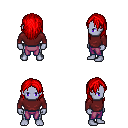
a pixel art fantasy rpg character, male body template, dark elf, purple skin, maroon long-sleeve shirt, magenta pants, red long hairstyle, four views (front, back, left, right), 2x2 character sprite sheet, small pixel art, hard edges, no anti-aliasing